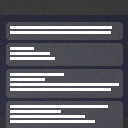
Screen state: on